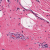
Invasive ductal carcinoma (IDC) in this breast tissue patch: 0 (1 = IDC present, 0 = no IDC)